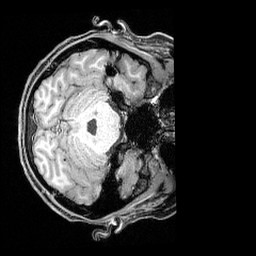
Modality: T1w
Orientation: axial
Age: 21
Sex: female
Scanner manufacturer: siemens
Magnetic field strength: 3 T
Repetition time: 2.3 s
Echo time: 0.00324 s